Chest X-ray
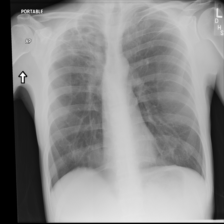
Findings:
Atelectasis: negative
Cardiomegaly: negative
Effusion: negative
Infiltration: negative
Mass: negative
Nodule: negative
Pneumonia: negative
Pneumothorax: negative
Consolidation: positive
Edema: negative
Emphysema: negative
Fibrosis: negative
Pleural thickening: negative
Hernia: negative